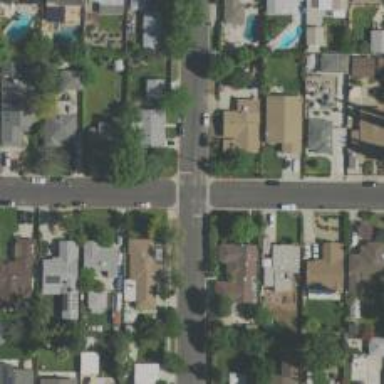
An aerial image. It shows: Residential road with sidewalk on the left side.